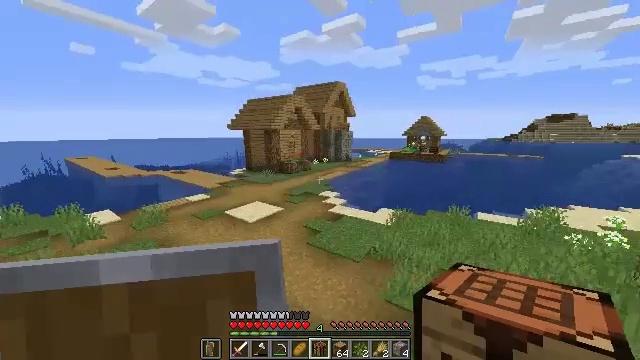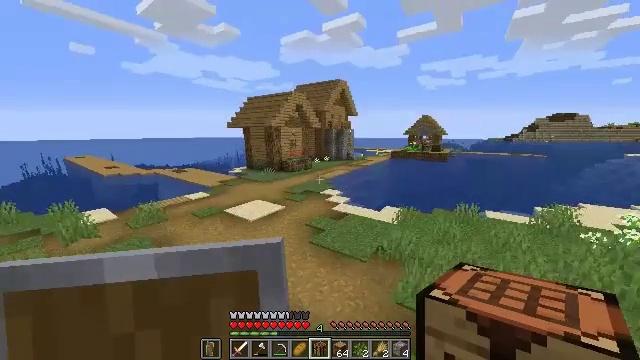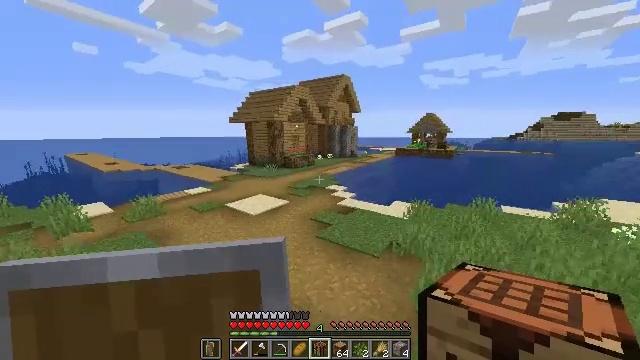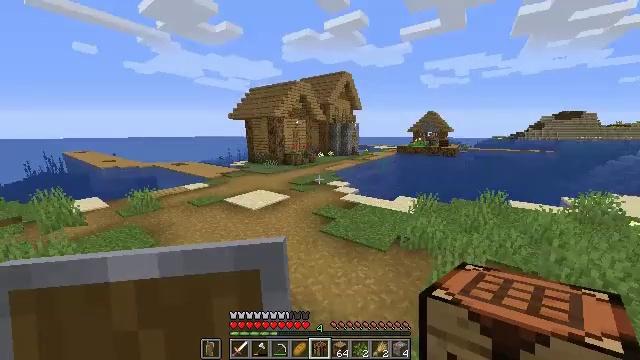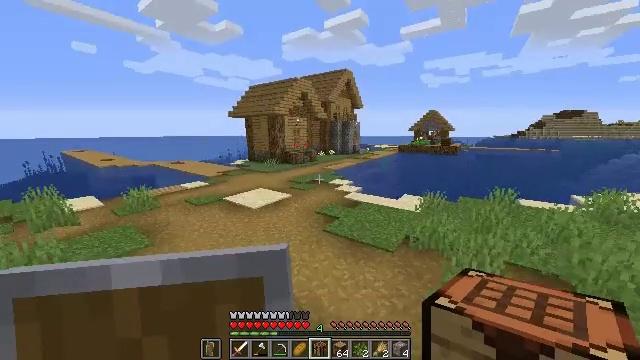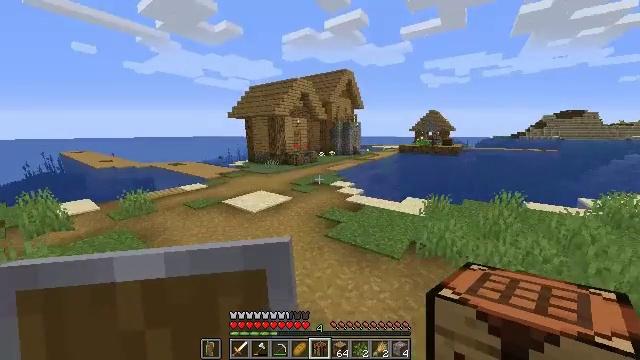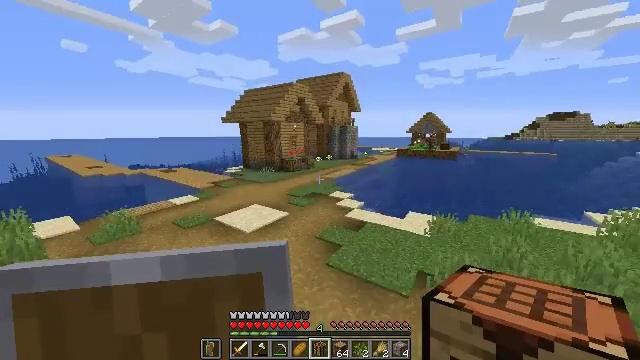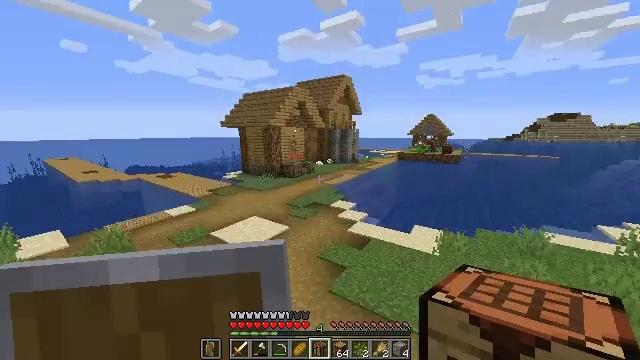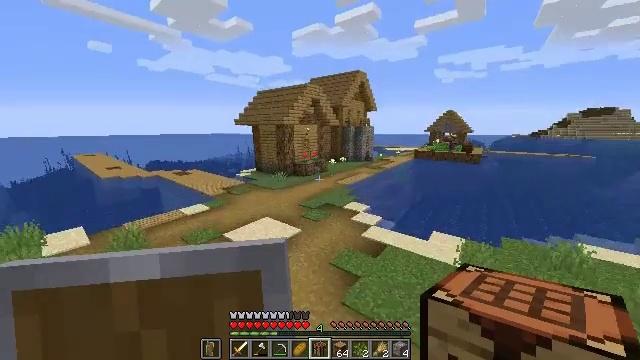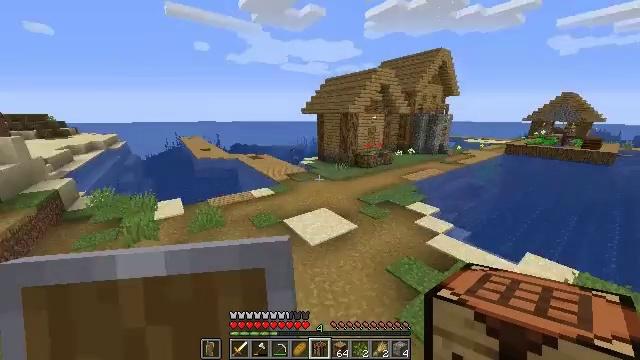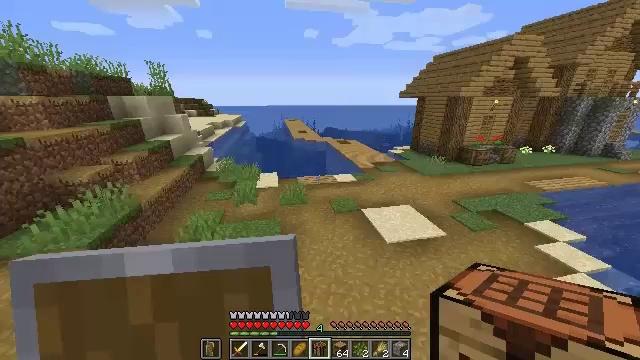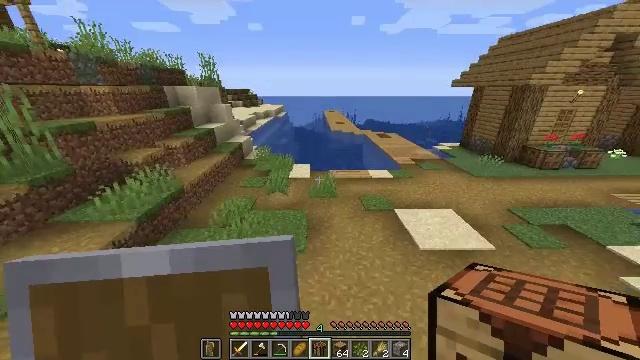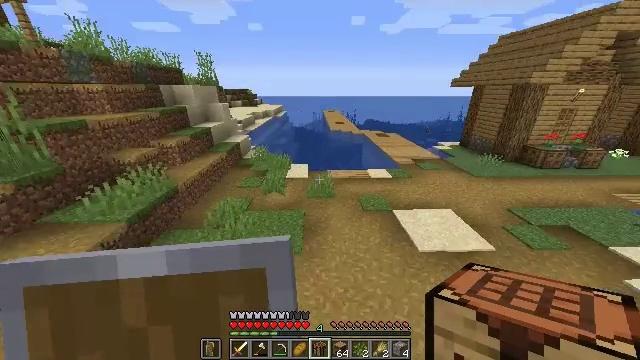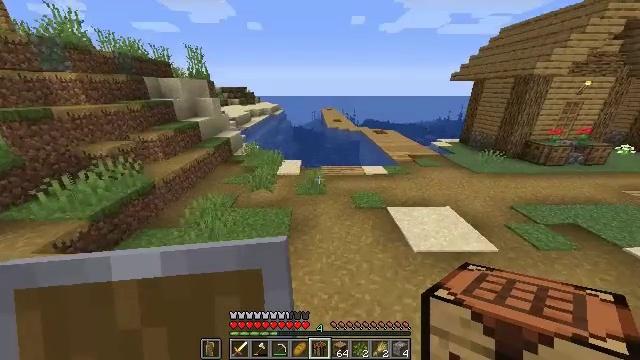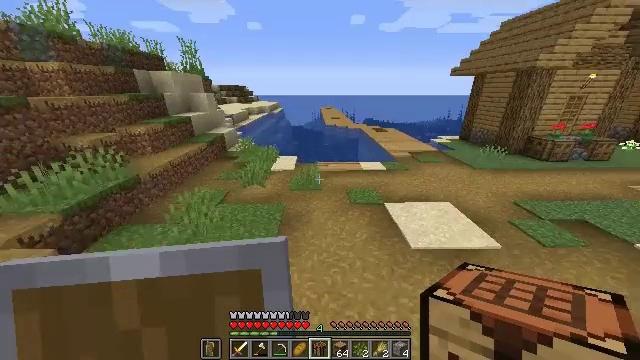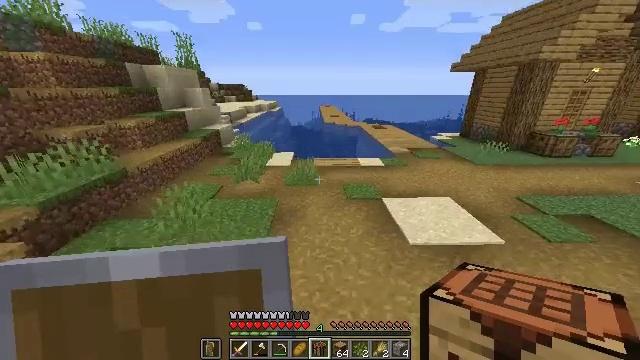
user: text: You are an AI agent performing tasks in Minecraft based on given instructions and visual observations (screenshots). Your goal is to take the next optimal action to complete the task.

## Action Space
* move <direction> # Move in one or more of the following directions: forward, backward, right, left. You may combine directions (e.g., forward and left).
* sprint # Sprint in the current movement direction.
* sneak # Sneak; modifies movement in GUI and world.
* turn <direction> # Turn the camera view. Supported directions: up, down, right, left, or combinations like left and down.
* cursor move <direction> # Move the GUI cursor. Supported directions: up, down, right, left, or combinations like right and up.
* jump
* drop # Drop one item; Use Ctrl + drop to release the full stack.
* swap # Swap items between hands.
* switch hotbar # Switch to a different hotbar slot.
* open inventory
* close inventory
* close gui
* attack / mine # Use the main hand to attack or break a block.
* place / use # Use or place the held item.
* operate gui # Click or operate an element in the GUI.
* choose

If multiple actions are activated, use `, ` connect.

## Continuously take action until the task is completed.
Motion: motion action
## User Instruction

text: Break the grindstone to collect it.
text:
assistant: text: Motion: move forward, jump
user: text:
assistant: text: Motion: move forward, jump
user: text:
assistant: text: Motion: move forward, jump
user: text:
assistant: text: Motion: move forward, jump
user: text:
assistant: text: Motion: move forward, jump
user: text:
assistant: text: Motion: move forward, turn right, jump
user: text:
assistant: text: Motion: move forward, jump
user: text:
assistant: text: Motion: move forward, turn left and down, jump
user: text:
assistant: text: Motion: move forward, turn left and down, jump
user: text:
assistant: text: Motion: move forward, turn left and down, jump
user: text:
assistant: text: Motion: move forward, turn left and down, jump
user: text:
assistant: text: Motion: move forward and move right, jump
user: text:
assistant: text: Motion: move forward and move right, jump
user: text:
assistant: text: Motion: move forward and move right, jump
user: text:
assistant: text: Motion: move forward and move right, jump
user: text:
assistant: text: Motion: move forward and move right, turn right, jump
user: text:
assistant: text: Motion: move forward and move right, jump
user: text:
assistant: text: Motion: move forward and move right, jump
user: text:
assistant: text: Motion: move forward and move right, jump
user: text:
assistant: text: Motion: move forward and move right, jump
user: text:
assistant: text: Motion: move forward and move right, jump
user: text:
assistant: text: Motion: move forward and move right, jump
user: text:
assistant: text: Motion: move forward and move right, turn right and up, jump
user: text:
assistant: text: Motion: move forward and move right, turn right and up, jump
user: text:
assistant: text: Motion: move forward and move right, turn right and up, jump
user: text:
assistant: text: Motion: move forward and move right, jump
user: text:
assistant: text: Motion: move forward, jump
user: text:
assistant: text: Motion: move forward, jump
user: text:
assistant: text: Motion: move forward, jump
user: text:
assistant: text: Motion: move forward, jump